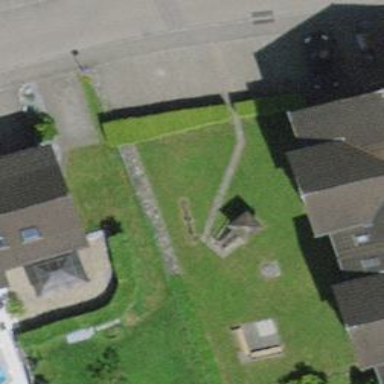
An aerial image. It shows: Playground featuring seesaw.